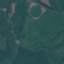
Land use / land cover class: Pasture